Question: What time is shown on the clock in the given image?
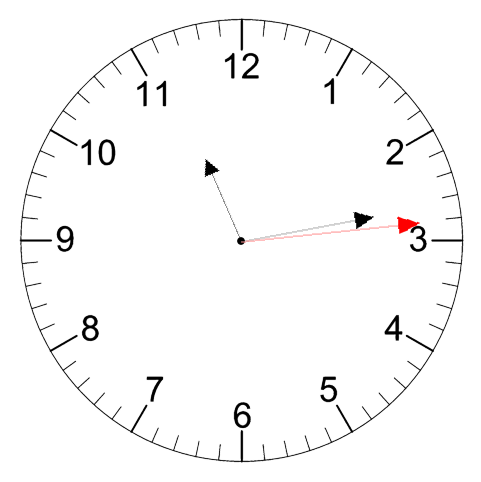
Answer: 11:13:14